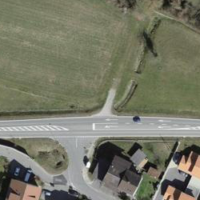
EUNIS habitat code: 24
Species observed at this site:
Tachybaptus ruficollis
Tanacetum vulgare
Gallinula chloropus
Cygnus olor
Fulica atra
Anas platyrhynchos
Aythya ferina
Aythya fuligula